Question: My php function
'''
function generateMenu($parent, $level, $menu, $utype) {
global $db;
$tree = array();
$stmt = $db->prepare("select id, parent, name FROM navigation WHERE menu=? AND user_type=?") or die($db->error);
$stmt->bind_param("ii", $menu, $utype) or die($stmt->error);
$stmt->execute() or die($stmt->error);
$stmt->store_result();
$meta = $stmt->result_metadata();
$stmt->bind_result($id, $parent, $name);
while ($stmt->fetch()) {
$arr[$id] = array(
'name' => $name,
'parent' => $parent
);
if (!array_key_exists($parent,$arr) and $parent != 0) {
$arr[$parent][$id] = $id;
}
}
$stmt->close();
}
'''
generates following array from db table. '[1], [2]' ... - are ids of 'li' item
'''
Array (
[1] => Array (
[name] => Parent1
[parent] => 0
)
[2] => Array (
[name] => Parent2
[parent] => 0
)
[3] => Array (
[name] => Parent3
[parent] => 0
)
[4] => Array (
[name] => Child1 of P1
[parent] => 1
)
[5] => Array (
[name] => Child2 of P1
[parent] => 1
)
)
'''
What I want to do is to create the menu like that
'''
<ul>
<li><a href="?page=1">Parent1</a>
<ul>
<li><a href="?page=4">Child1 of P1</a></li>
...
'''
Second function is for generating menu from this array. But I know that before sending this array into second function I need to convert it into multidimensional tree array. I can't figure out how to do it.
Here is second function
'''
function olLiTree($tree) {
$out = '<ul>';
foreach($tree as $key => $value) {
$out.= '<li>';
if (is_array($value)) {
$out.= $key . olLiTree($value);
} else {
$out.= $value;
}
$out.= '</li>';
}
$out.= '</ul>';
return $out;
}
'''
Db structure

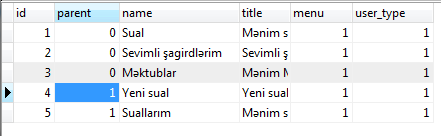
Answer: The function <URL> needs two parameters, you only passes one. I think you mean:
'''
while(list($id, $parent, $name) = mysql_fetch_assoc($results)) {
$tree[$id] = array(
'name' => $name,
'children' => array(),
'parent' => $parent
);
if (!array_key_exists($parent,$tree)) {
$tree[$parent]['children'][$id] = $id;
}
}
'''
You changed your answer, so I think your problem are not with 'array_keys_exists'. Anyway you can try with this way to obtain the data with MaxDB:
'''
function generateMenu($parent, $level, $menu, $utype) {
global $db;
$tree = array();
$stmt = $db->prepare("select id, parent, name FROM navigation WHERE menu=? AND user_type=?") or die($db->error);
$stmt->bind_param("ii", $menu, $utype) or die($stmt->error);
$stmt->execute() or die($stmt->error);
$stmt->store_result();
$meta = $stmt->result_metadata();
$stmt->bind_result($id, $parent, $name);
while ($stmt->fetch()) {
$tree[$id] = array(
'name' => $name,
'children' => array(),
'parent' => $parent
);
if (!array_key_exists($parent,$tree)) {
$tree[$parent]['children'][$id] = $id;
}
}
$stmt->close();
print_r($tree);
}
'''
For your second function I think @jeroen has rigth, in <URL> is what you need.